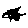
Label: bird